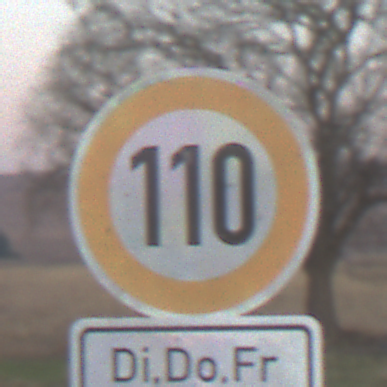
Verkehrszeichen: Geschwindigkeit110
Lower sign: ZeitangabenMitBeschraenkungAufWochentage3
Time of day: SunriseSunset
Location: Outdoor (Nature)
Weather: Clear
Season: Winter
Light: Natural